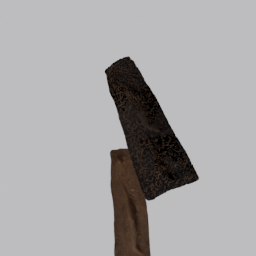
Label: nature